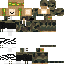
A male skeleton skin with dark skin, wearing brown helmet dressed in a green hoodie and black pants, featuring a closed mouth.